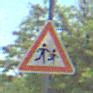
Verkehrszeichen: KinderLinks
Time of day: Midday
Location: Outdoor (Nature)
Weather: Clear
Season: NotSpecified
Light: Natural